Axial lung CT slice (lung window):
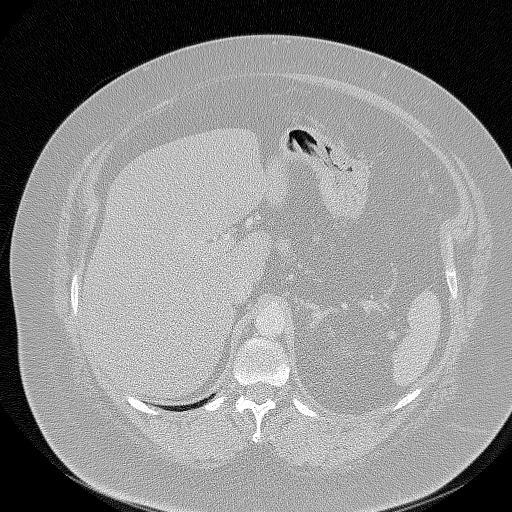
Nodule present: no